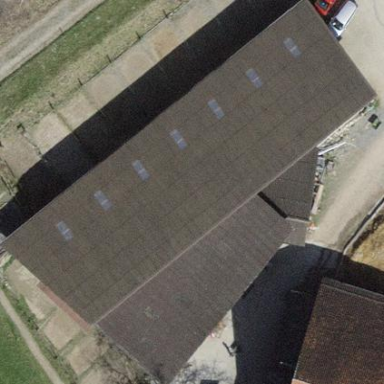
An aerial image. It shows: Cowshed building.